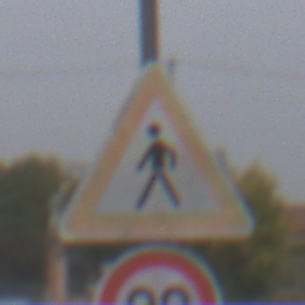
Verkehrszeichen: FussgaengerRechts
Zusatzzeichen unten: Geschwindigkeit80
Umgebung: Outdoor, Suburban
Tageszeit: Midday
Wetter: Overcast
Licht: Natural
Jahreszeit: NotSpecified
Kontrast: LowContrast